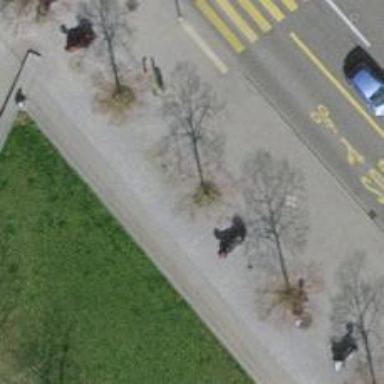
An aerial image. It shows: Avenue of trees.